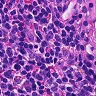
Metastatic tissue present: no